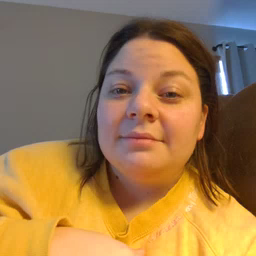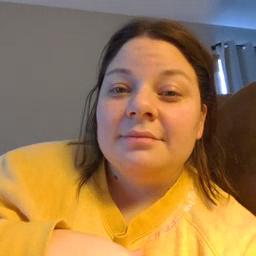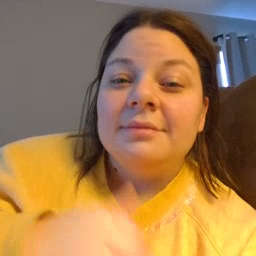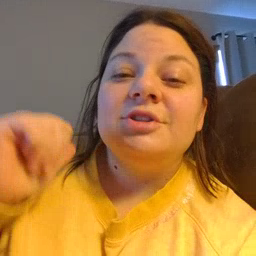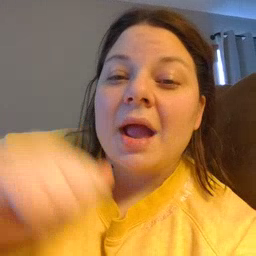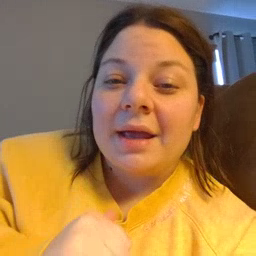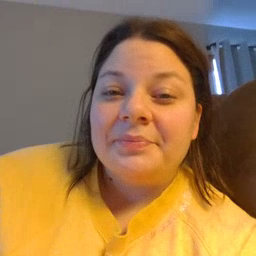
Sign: jacket